Brain MRI, t1w sequence, axial 2D slice.
Patient: age 44, sex F, weight 95 kg, height 1.95 m
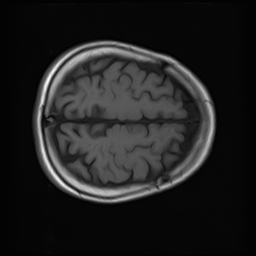